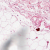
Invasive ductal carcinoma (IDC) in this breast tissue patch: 0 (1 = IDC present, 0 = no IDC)